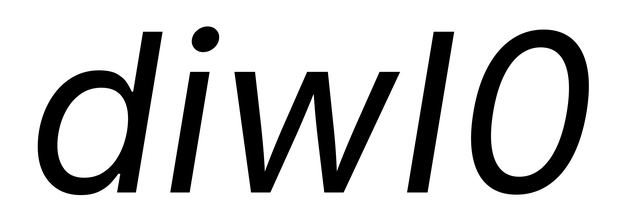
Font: Inter-Italic_Italic